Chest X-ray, PA view. Patient: 55 years old, sex M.
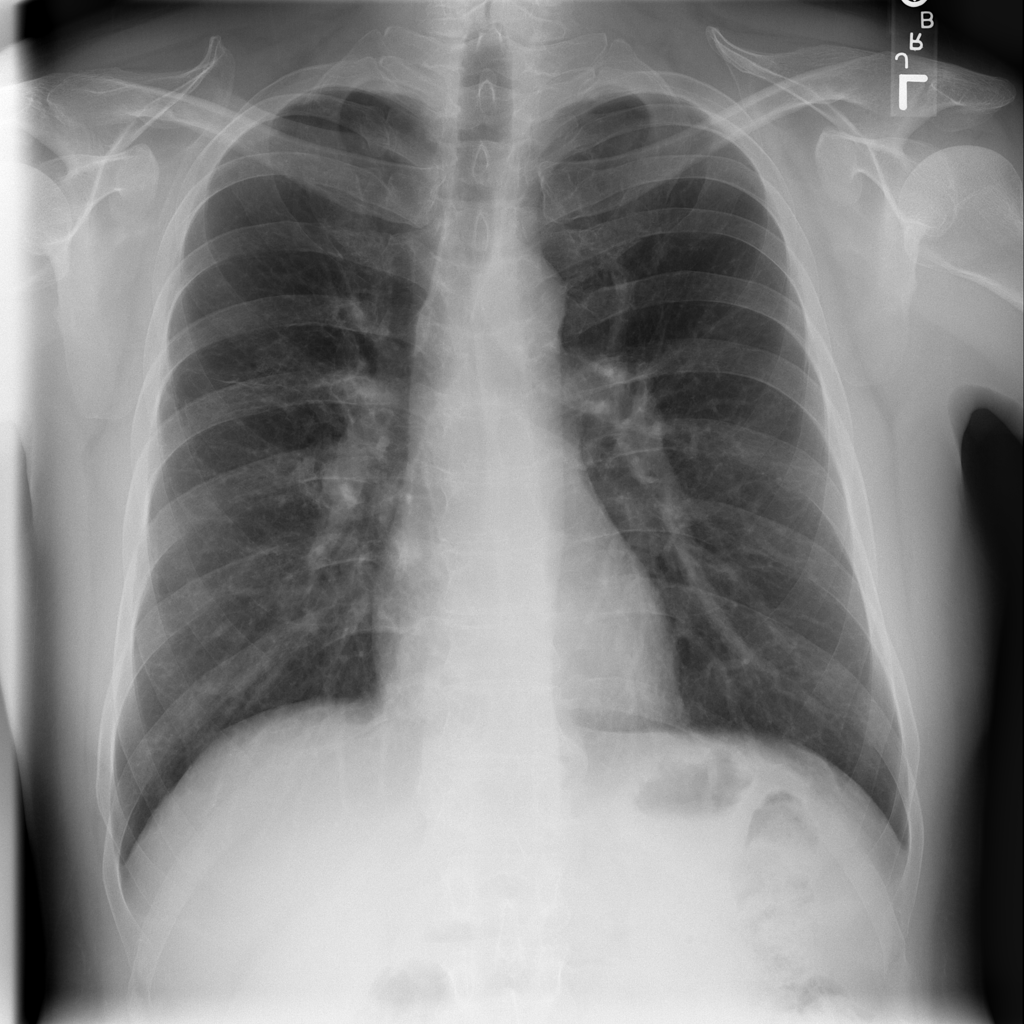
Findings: No Finding